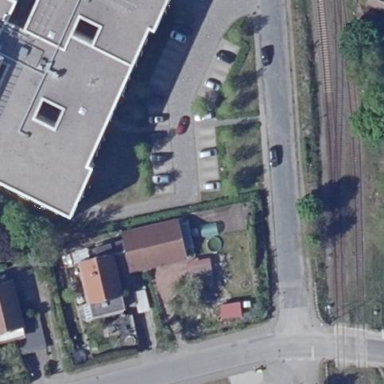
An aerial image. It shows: Parking area with surface.